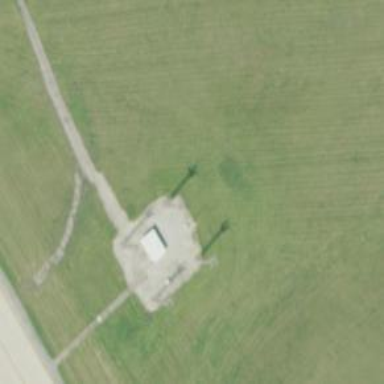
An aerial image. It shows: Mast structure.